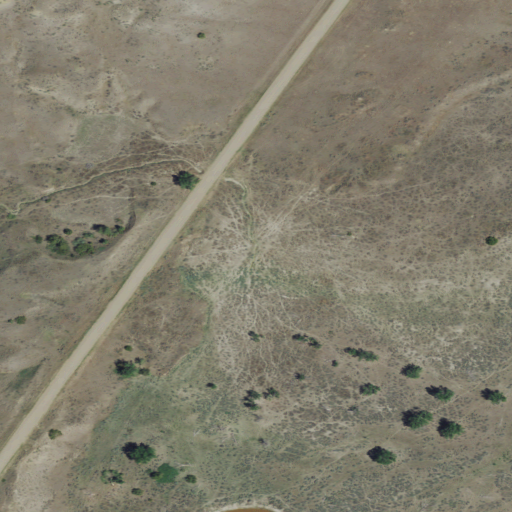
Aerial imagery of valley in Montana named Bay Stud Coulee containing shrub and grassland